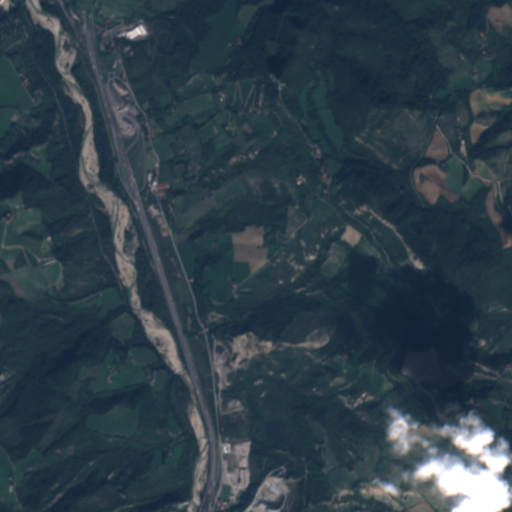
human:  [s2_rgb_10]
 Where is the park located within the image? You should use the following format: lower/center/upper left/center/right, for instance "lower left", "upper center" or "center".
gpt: The park is located in the upper left of the image.
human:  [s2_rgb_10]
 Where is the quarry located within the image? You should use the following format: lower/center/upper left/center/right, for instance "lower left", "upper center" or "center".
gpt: The quarry is located in the lower center of the image.
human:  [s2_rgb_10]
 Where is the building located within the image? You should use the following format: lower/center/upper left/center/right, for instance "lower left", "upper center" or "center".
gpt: There is no building in the image.